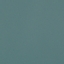
Land use / land cover class: SeaLake